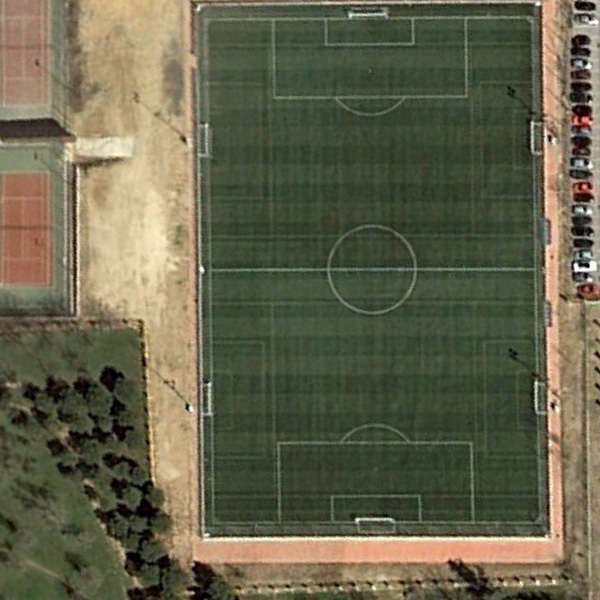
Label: Playground